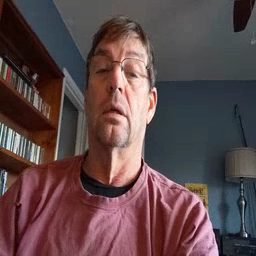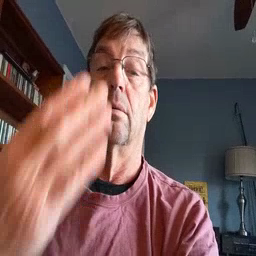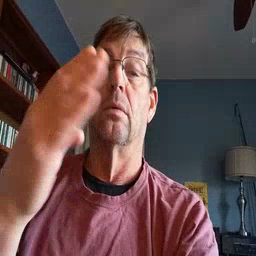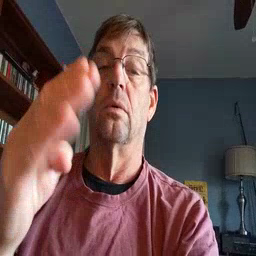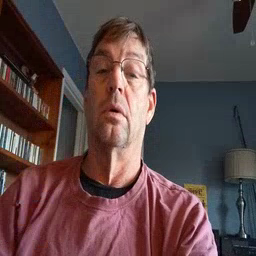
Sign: blue